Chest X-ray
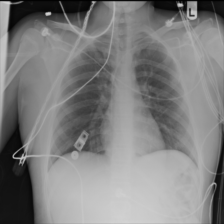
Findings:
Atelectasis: negative
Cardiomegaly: negative
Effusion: negative
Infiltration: negative
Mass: negative
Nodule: negative
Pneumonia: negative
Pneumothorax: negative
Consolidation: negative
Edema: negative
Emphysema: negative
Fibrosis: negative
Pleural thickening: negative
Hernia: negative